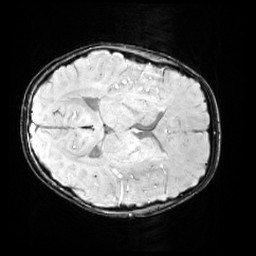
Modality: SWI
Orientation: axial
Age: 10
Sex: female
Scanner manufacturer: siemens
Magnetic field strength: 3 T
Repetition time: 0.027 s
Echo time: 0.02 s